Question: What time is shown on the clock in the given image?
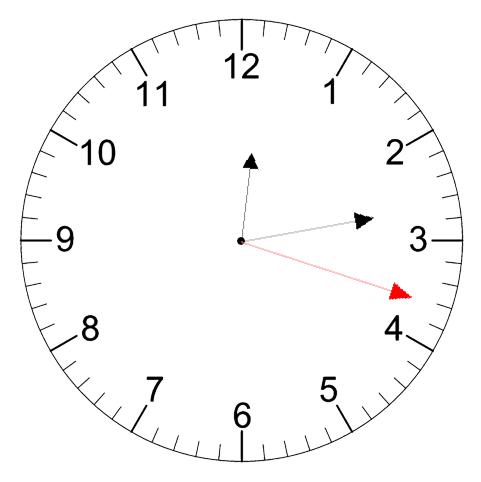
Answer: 12:13:18